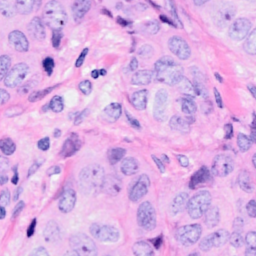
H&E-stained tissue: Breast